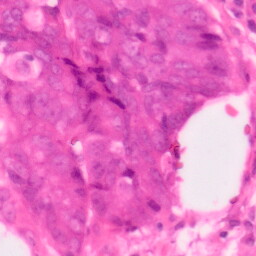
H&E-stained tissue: Colon